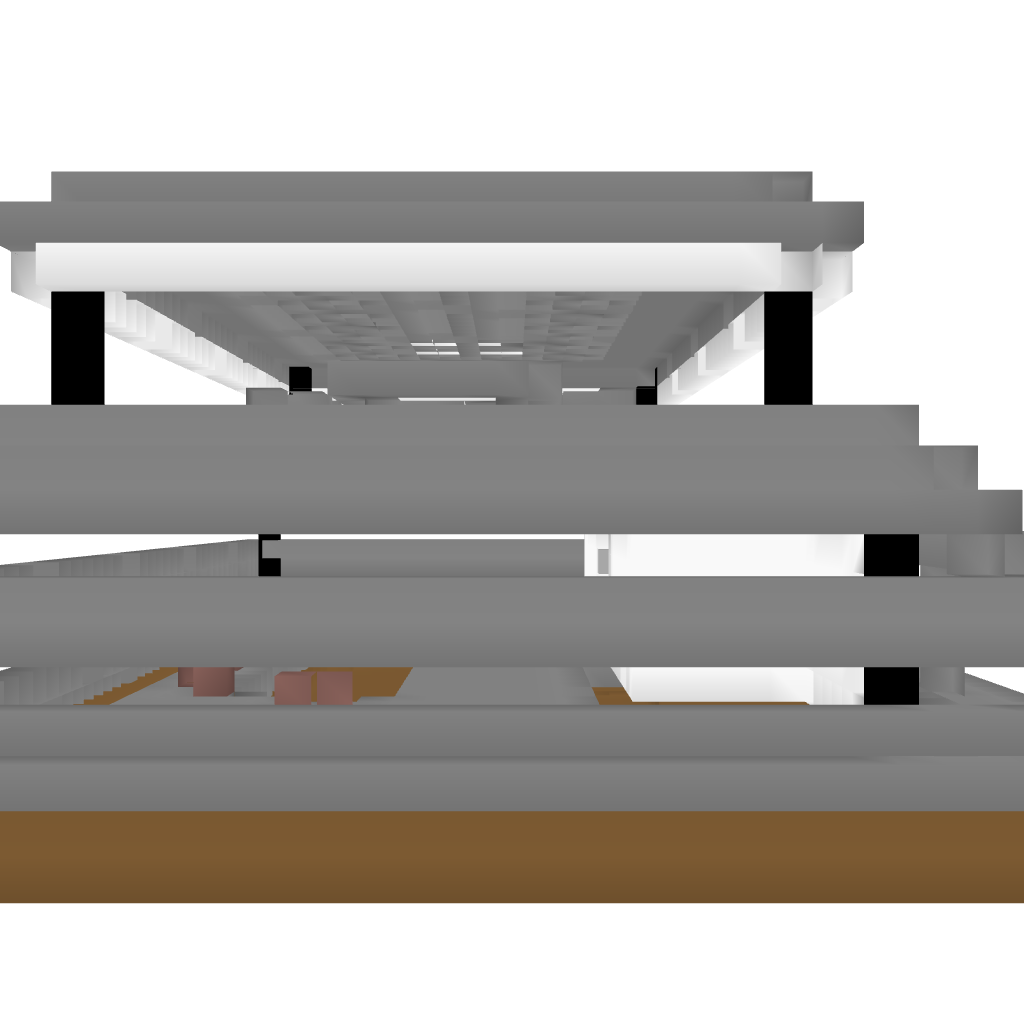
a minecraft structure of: Mapex Manor bad low quality